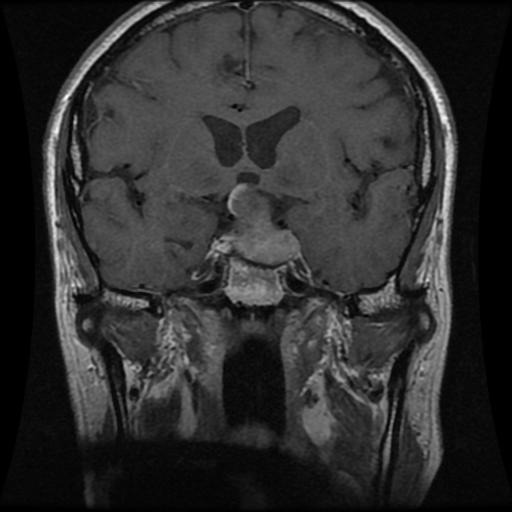
Label: pituitary